Question: Can anyone help me write a vba code to merge same value cells in different columns as shown below.
I have tried using the code below but doesn't work;
'''
Sub mergeWeeks()
Dim lc As Long, nc As Long, cr As Long, rng As Range
Application.DisplayAlerts = False
With Worksheets("sheet2")
For cr = 1 To 2
lc = Application.Match("zzz", .Rows(cr))
Set rng = .Cells(cr, 1)
Do While rng.Column < lc
nc = Application.Match(rng.Value & "z", .Rows(cr))
rng.Resize(1, nc - rng.Column + 1).Merge
Set rng = rng.Offset(0, 1)
Loop
Next cr
End With
Application.DisplayAlerts = True
End Sub
'''

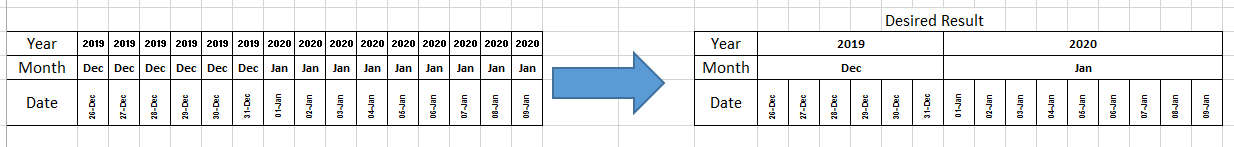
Answer: '''
Sub mergeCells()
Dim ws As Worksheet
Dim UsedColumns As Long
Dim rng As Range
Dim CurrentRow As Long, CurrentColumn As Long
Set ws = ActiveWorkbook.Worksheets("sheet3")
UsedColumns = ws.Cells.Find(What:="*", LookIn:=xlFormulas, _
SearchOrder:=xlByColumns, SearchDirection:=xlPrevious).Column
Application.DisplayAlerts = False
For CurrentRow = 1 To 2
For CurrentColumn = UsedColumns To 2 Step -1
Set rng = ws.Cells(CurrentRow, CurrentColumn)
If rng.Value <> "" And rng.Value = rng.Offset(0, -1).Value Then
rng.Offset(0, -1).Resize(1, 2).Merge
End If
Next CurrentColumn
Next CurrentRow
Application.DisplayAlerts = True
set rng = Nothing
Set ws = Nothing
End Sub
'''
If it's enough to compare the values (e. g. each "jan" is just the same string), then the code above works.
If the month is based on a cell format of different dates (e. g. dec 1st, dec 8th, dec 15th ... all shown as "dec" or "12"), then you can compare 'Month(rng.Value)' with 'Month(rng.Offset(0, -1).Value)'.
'''
Sub UnmergeCells()
Dim ws As Worksheet
Dim UsedColumns As Long
Dim rng As Range
Dim cellcount As Long
Dim CurrentRow As Long, CurrentColumn As Long
Set ws = ActiveWorkbook.Worksheets("sheet3")
UsedColumns = ws.UsedRange.Cells(1).Column + ws.UsedRange.Columns.Count - 1
For CurrentRow = 1 To 2
For CurrentColumn = 1 To UsedColumns
Set rng = ws.Cells(CurrentRow, CurrentColumn)
If rng.Value <> "" And rng.MergeCells Then
cellcount = rng.MergeArea.Cells.Count
rng.MergeArea.UnMerge
rng.Resize(1, cellcount).Value = rng.Value
End If
Next CurrentColumn
Next CurrentRow
Set rng = Nothing
Set ws = Nothing
End Sub
'''
As 'Range.Find' is bad in finding the last used column, if it's within merged cells. So I use the standard 'UsedRange' instead to find it even when cells are merged.